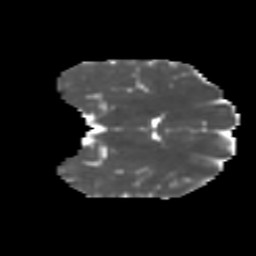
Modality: MD
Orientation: coronal
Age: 18
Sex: male
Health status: ill
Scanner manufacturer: ge
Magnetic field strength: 3 T
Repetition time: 6.752 s
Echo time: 0.079 s